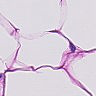
Metastatic tissue present: no